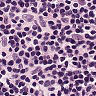
Metastatic tissue present: no